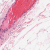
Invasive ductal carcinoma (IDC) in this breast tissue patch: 0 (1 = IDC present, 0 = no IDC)